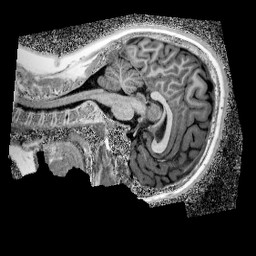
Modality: UNIT1_denoised
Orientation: sagittal
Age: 13
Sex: male
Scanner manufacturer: siemens
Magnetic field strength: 3 T
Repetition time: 4 s
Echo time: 0.00299 s